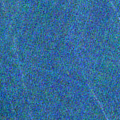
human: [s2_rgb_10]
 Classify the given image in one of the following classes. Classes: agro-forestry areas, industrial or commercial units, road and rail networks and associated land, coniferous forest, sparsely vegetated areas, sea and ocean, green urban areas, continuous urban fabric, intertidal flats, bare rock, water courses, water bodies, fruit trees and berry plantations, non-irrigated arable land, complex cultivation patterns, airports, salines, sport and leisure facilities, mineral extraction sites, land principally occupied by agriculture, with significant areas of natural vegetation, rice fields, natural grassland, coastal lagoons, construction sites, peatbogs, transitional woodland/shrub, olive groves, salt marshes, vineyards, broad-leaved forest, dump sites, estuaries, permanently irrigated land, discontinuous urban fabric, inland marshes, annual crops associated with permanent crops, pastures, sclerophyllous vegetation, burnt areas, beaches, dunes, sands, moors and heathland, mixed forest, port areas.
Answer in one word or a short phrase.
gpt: water bodies